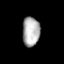
Tissue: prostate
Cell type: T cells
Senescence score: 0.3616
Nuclear area (px): 502
Mean DAPI intensity: 174.43